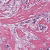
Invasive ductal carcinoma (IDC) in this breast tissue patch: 1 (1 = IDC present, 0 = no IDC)